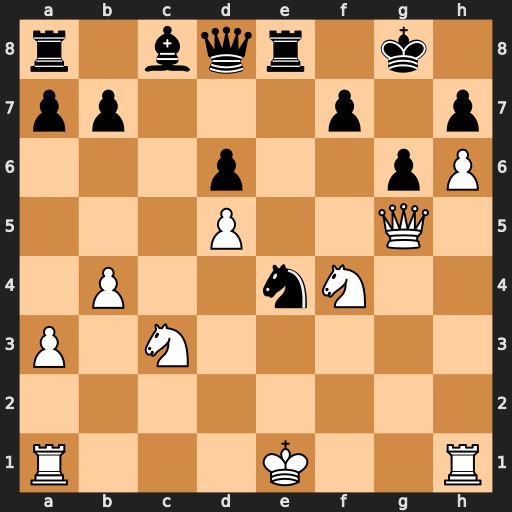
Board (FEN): r1bqr1k1/pp3p1p/3p2pP/3P2Q1/1P2nN2/P1N5/8/R3K2R
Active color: w
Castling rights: KQ
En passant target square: -
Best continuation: Qxd8 Rxd8 Nxe4 Re8 Ne6